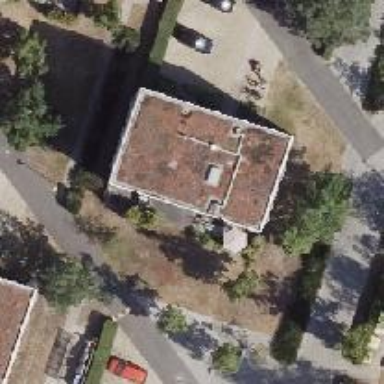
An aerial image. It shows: Residential building with flat roof.